Interaction volume radius: 10 \u00c5
Interaction volume height: 15 \u00c5
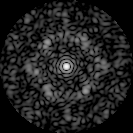
Disorder parameter: 0.6999